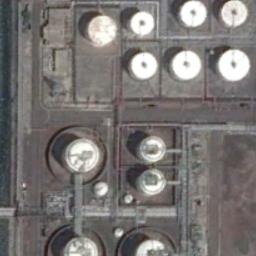
Label: storage tanks